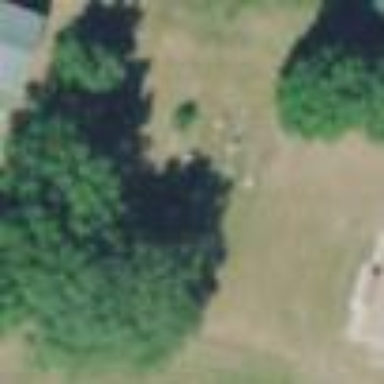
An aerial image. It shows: Grave yard.